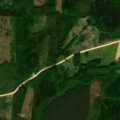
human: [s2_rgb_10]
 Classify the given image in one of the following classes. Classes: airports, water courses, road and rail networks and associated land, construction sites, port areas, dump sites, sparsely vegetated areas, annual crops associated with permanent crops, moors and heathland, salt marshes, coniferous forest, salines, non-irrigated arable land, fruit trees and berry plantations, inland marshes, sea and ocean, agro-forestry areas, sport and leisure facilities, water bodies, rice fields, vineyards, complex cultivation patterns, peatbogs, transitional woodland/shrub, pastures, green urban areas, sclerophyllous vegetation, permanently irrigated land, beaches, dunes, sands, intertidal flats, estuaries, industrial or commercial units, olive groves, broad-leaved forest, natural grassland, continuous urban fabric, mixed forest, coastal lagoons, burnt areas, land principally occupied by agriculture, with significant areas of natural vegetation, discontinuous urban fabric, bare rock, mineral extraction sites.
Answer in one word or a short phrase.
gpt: complex cultivation patterns, mixed forest, transitional woodland/shrub